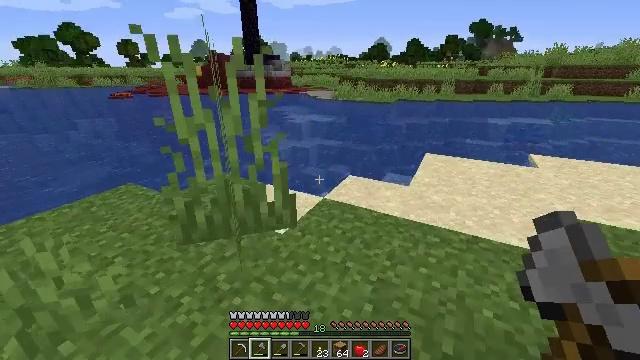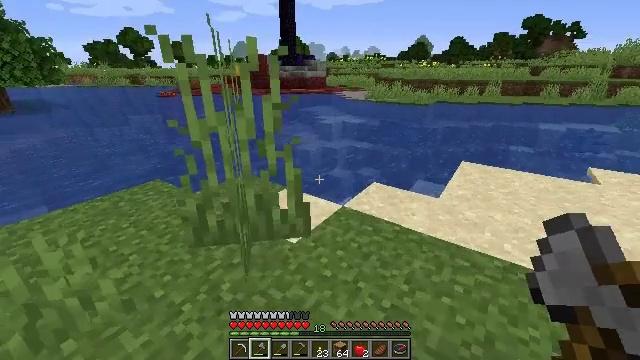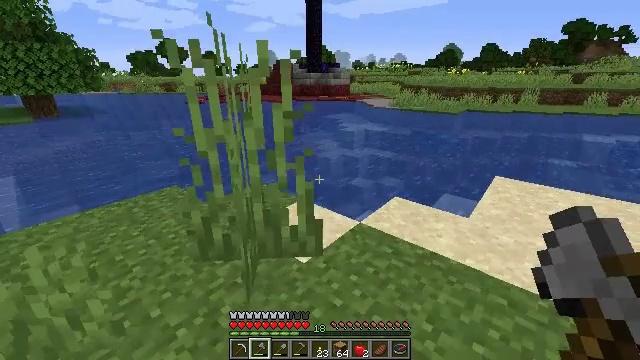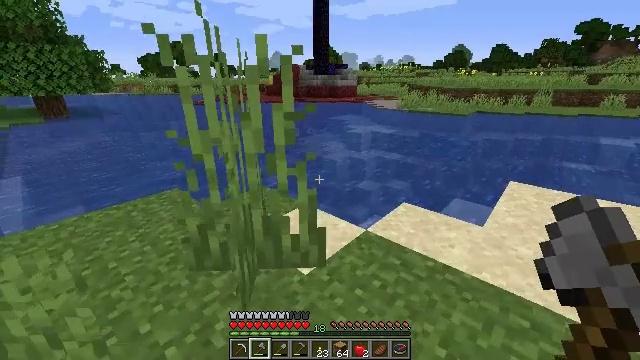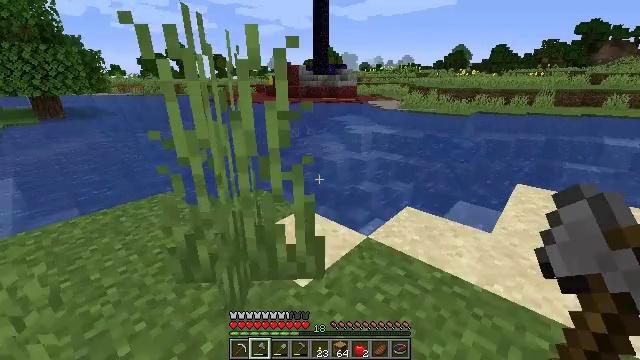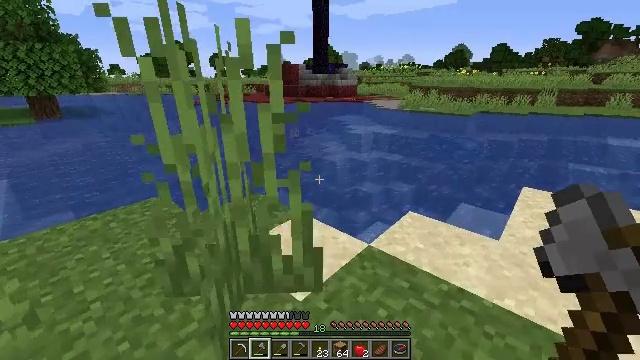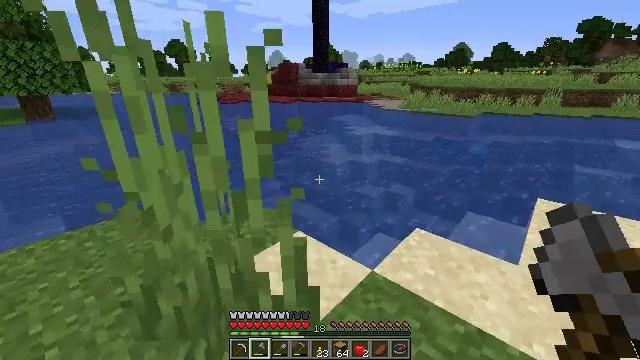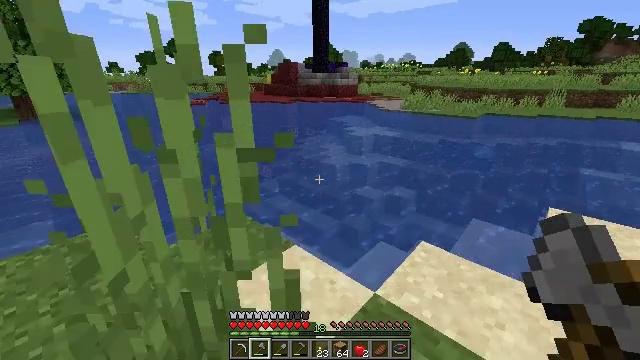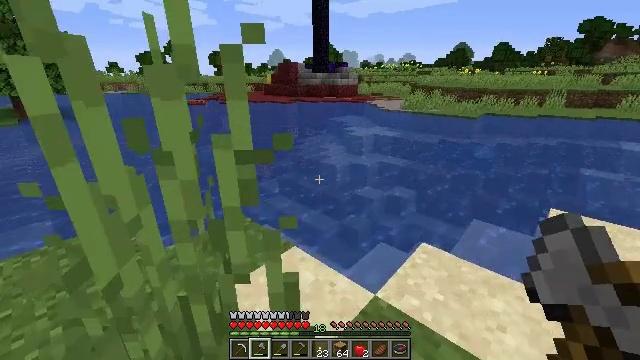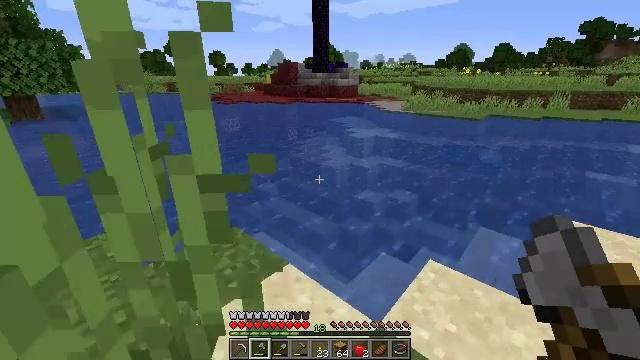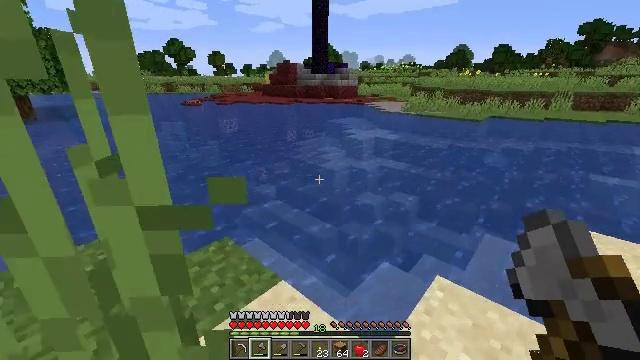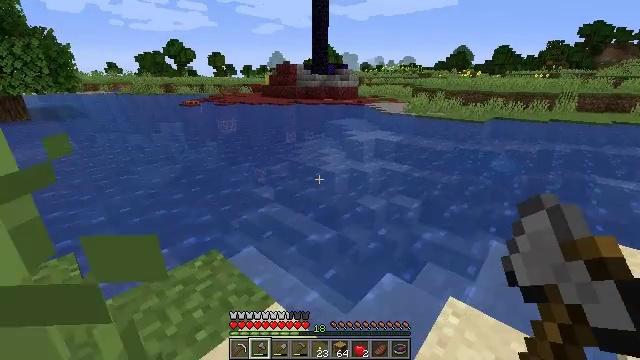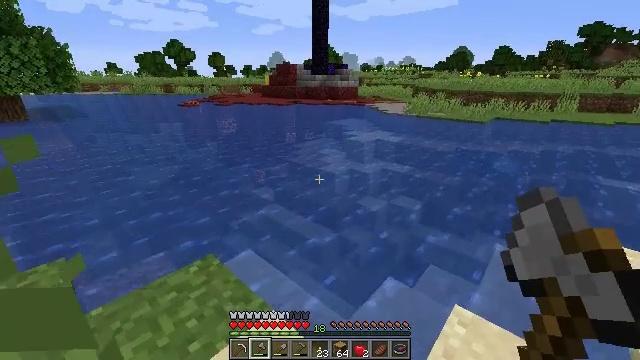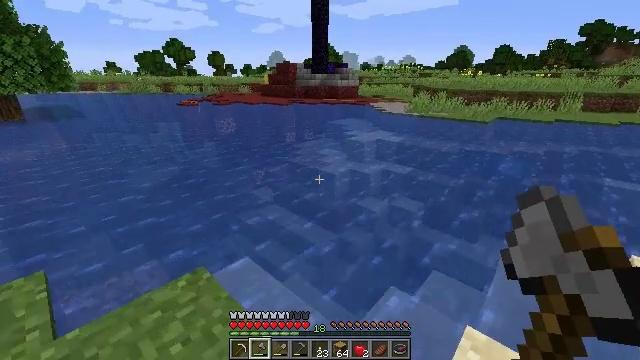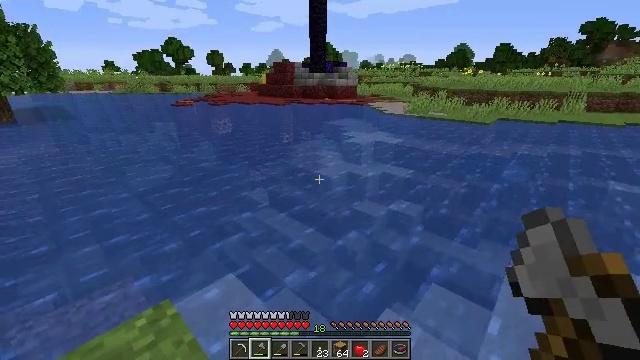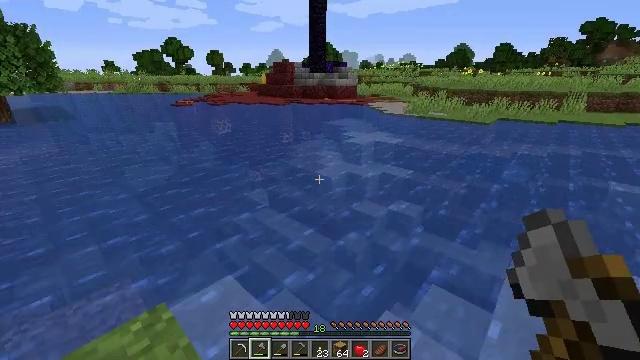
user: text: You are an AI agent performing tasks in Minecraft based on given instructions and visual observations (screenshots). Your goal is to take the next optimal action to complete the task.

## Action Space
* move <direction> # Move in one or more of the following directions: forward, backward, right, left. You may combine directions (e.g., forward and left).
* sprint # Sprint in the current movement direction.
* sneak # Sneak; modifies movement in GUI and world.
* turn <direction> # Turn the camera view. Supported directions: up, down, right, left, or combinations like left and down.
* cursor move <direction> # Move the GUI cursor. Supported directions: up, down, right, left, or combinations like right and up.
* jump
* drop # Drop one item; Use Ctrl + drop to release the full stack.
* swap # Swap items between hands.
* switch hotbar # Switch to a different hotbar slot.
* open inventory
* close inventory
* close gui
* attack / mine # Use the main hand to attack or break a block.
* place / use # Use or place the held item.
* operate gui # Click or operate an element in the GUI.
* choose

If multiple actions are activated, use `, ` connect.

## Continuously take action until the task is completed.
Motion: motion action
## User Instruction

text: Harvest the cracked stone bricks for building.
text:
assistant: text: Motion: move forward, turn left
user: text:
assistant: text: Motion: move forward, turn left and up
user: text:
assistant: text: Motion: move forward, turn left
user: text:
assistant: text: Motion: move forward
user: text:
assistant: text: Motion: move forward
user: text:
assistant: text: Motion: move forward
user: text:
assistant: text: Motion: move forward
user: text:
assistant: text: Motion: move forward
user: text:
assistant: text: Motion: move forward
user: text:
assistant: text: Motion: move forward
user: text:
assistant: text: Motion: move forward
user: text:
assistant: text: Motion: move forward
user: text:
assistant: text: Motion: move forward and move right
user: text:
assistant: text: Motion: move forward and move right
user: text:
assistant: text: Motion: move forward and move right
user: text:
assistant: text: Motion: move forward and move right
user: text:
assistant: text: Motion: move forward and move right
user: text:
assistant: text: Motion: move forward and move right
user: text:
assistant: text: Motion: move forward and move right
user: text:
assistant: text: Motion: move forward and move right
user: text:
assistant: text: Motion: move forward and move right
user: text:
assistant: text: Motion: move forward and move right
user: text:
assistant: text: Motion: move forward and move right
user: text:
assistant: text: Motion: move forward, turn right
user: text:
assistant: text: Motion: move forward, turn right
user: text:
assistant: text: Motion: move forward, turn right and up
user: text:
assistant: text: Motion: move forward, turn right and up
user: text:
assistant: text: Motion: move forward, turn right and up
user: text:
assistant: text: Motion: move forward, jump
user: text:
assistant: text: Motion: move forward, jump